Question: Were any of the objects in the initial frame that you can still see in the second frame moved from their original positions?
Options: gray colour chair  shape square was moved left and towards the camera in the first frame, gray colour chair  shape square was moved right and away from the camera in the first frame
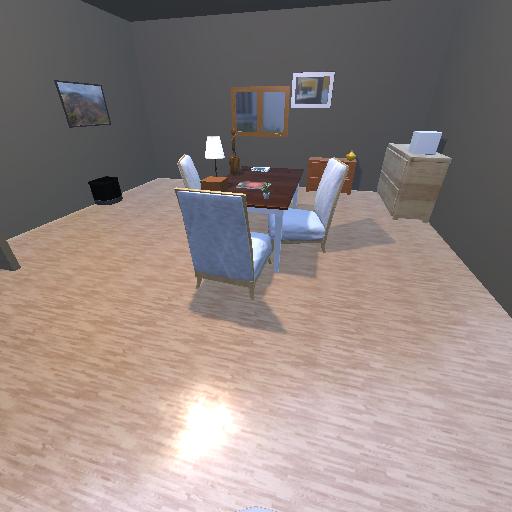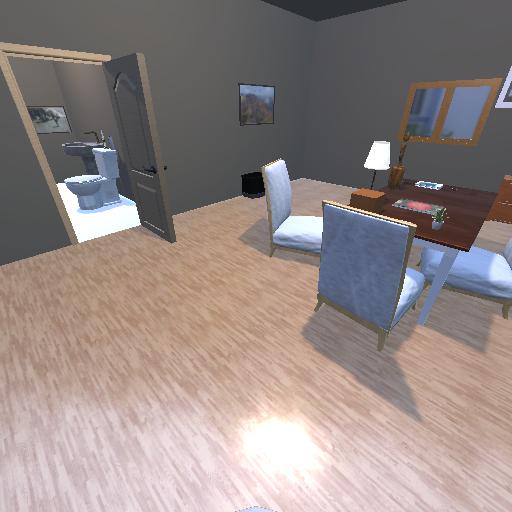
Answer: gray colour chair  shape square was moved left and towards the camera in the first frame